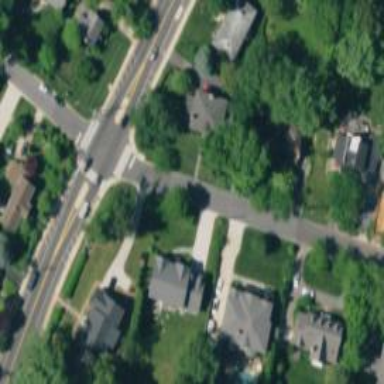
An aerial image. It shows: Road with stop sign.